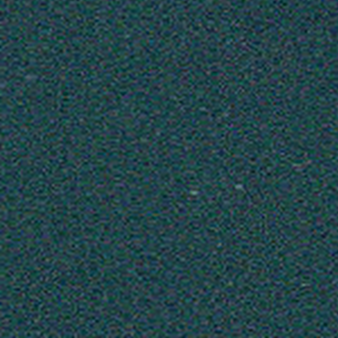
Label: other